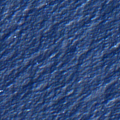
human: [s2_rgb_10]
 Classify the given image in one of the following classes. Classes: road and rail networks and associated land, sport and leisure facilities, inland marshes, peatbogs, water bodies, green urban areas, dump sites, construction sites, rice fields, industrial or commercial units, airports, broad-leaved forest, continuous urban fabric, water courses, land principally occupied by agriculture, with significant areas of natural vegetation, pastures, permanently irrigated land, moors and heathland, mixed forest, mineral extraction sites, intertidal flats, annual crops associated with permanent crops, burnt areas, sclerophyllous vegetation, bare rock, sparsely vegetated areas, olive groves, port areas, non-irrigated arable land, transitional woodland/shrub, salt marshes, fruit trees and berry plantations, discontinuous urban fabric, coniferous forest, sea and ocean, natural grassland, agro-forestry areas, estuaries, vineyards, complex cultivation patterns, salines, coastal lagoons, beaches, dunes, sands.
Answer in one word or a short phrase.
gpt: sea and ocean